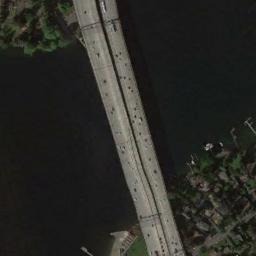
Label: bridge